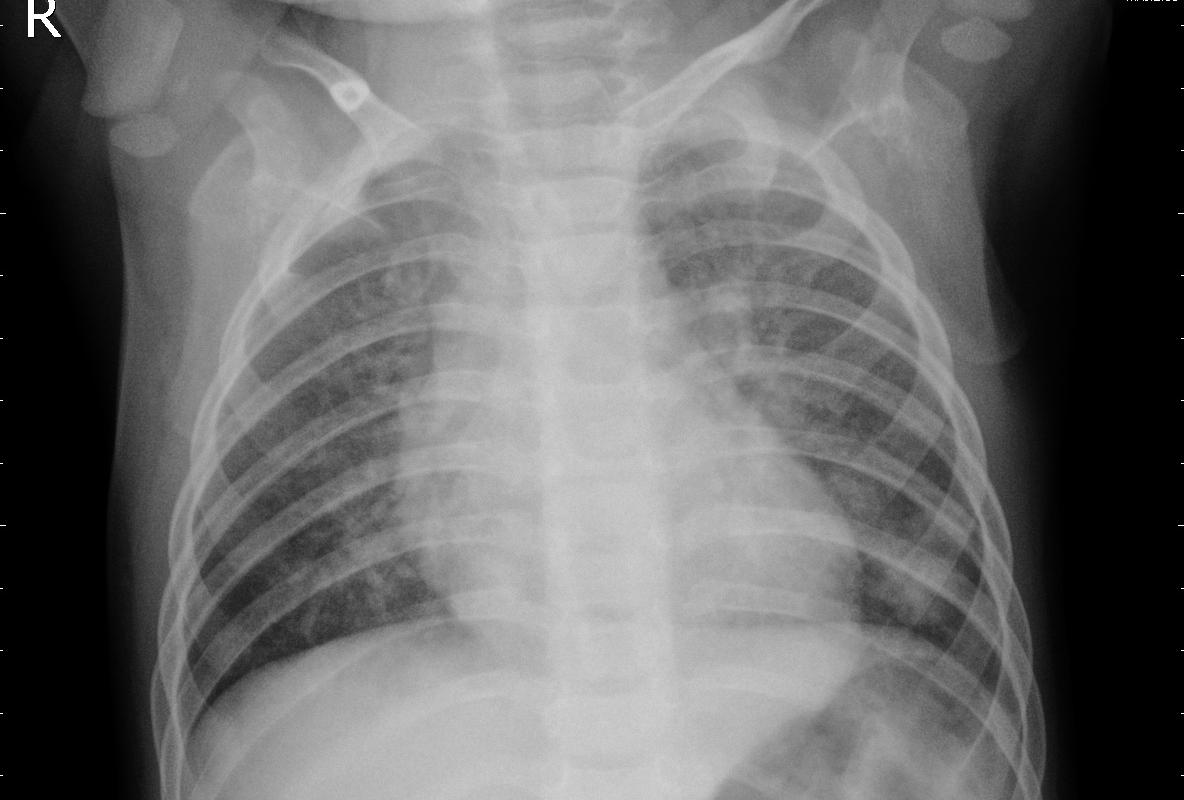
Diagnosis: PNEUMONIA